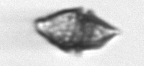
Label: Kryptoperidinium_triquetrum